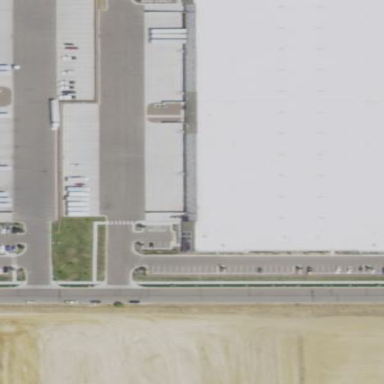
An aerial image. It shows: Warehouse building.